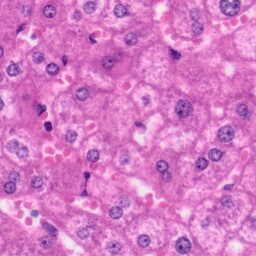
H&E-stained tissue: Liver